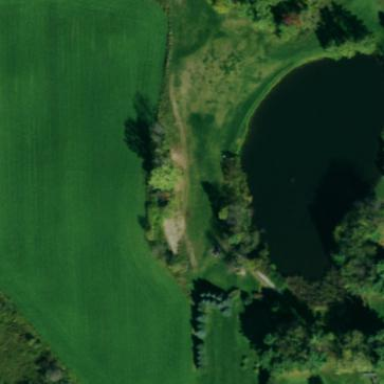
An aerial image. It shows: Water hazard in golf course. The hazard is natural water feature.